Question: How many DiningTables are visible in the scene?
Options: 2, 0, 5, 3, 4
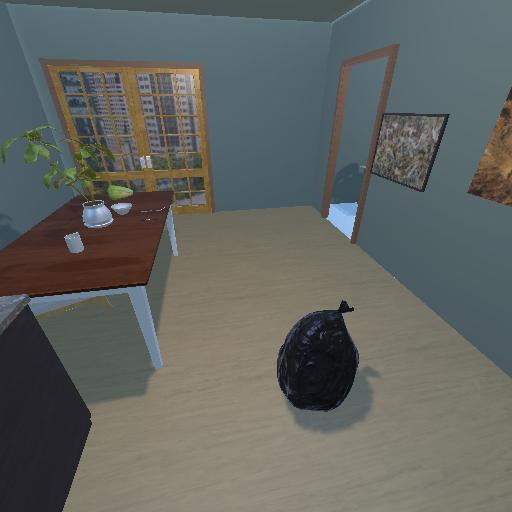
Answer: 2